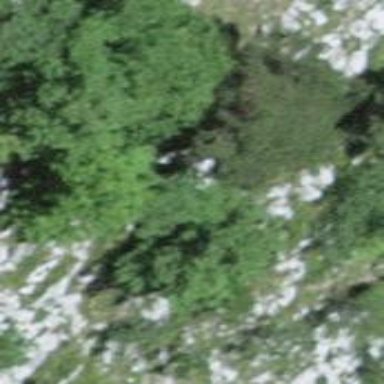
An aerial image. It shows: Forest area.